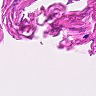
Metastatic tissue present: no